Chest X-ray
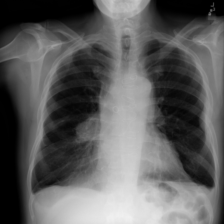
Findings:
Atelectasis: negative
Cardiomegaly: negative
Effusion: negative
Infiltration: negative
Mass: positive
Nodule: negative
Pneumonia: negative
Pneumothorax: negative
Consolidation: negative
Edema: negative
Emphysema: negative
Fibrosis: negative
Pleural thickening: negative
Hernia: negative